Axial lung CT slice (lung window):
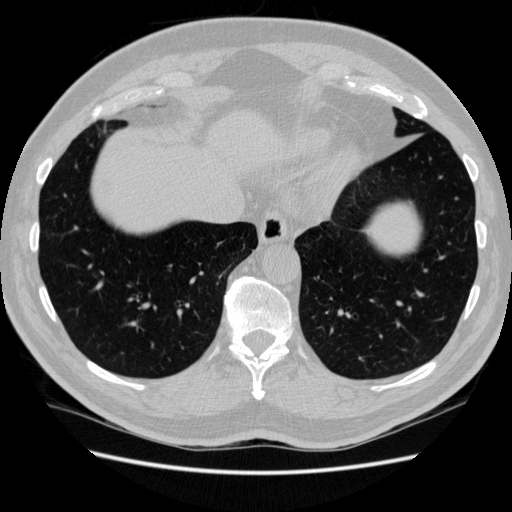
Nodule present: no